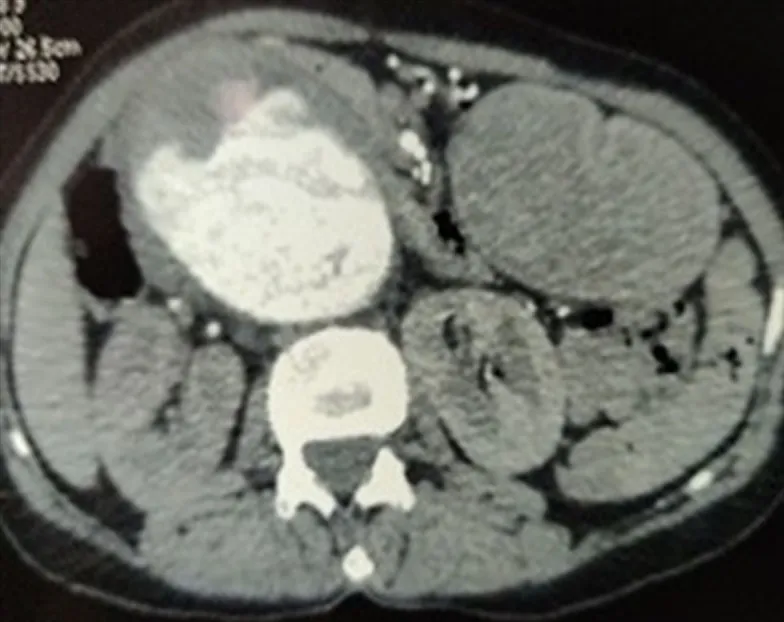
CT angiography of abdominal aorta revealing a large fusiform aneurysm of the abdominal aorta extending from D12 to L5 vertebral bodies, to the bifurcation, with eccentric, irregular, and largely non-calcified thrombus along the right lateral wall.
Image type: radiology (ct)